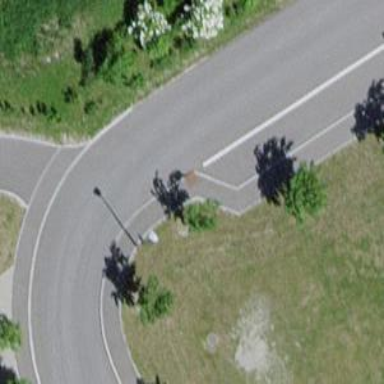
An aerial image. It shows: Path with grass paver surface.